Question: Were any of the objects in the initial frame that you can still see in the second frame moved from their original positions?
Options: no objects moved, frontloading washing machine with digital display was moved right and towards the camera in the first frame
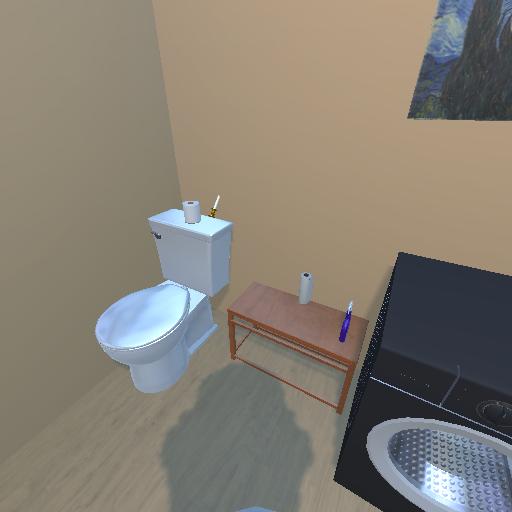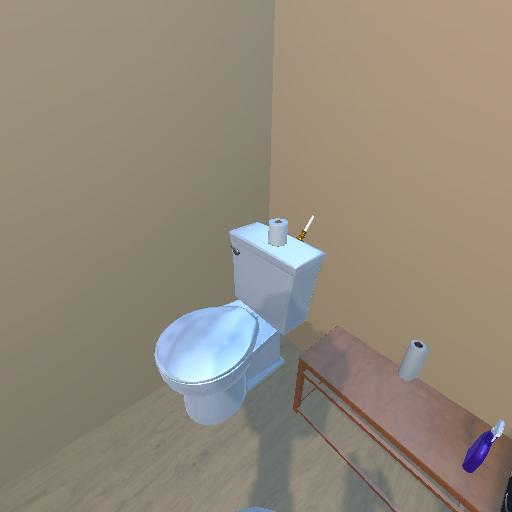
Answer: no objects moved